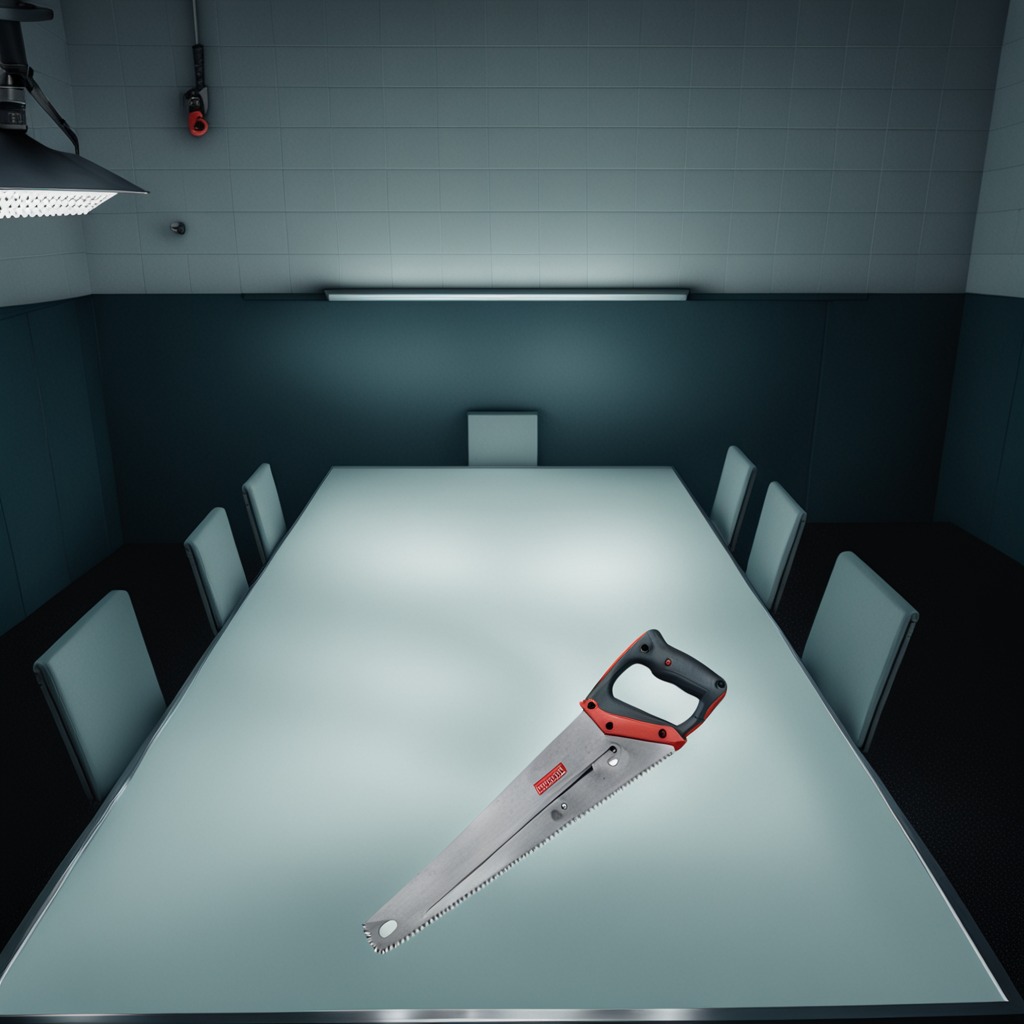
A metal saw lies on a clean empty table in a railway signal maintenance room.